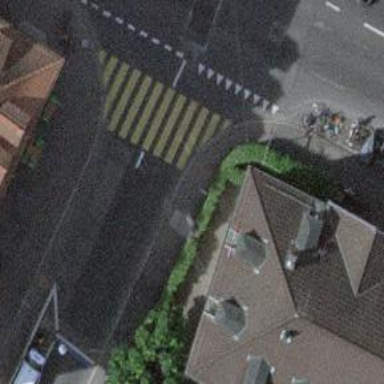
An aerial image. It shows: Kerb barrier.